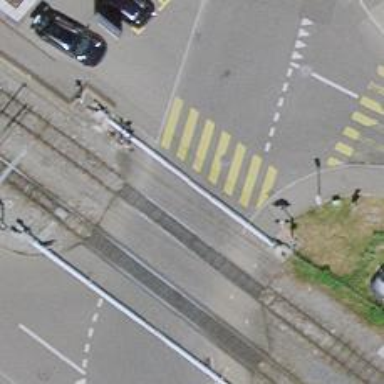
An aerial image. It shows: Narrow-gauge railway in service yard. The railway is electrified with contact line.